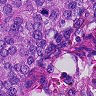
Metastatic tissue present: yes